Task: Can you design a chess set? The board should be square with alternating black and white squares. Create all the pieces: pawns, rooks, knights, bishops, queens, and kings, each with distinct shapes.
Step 3784:
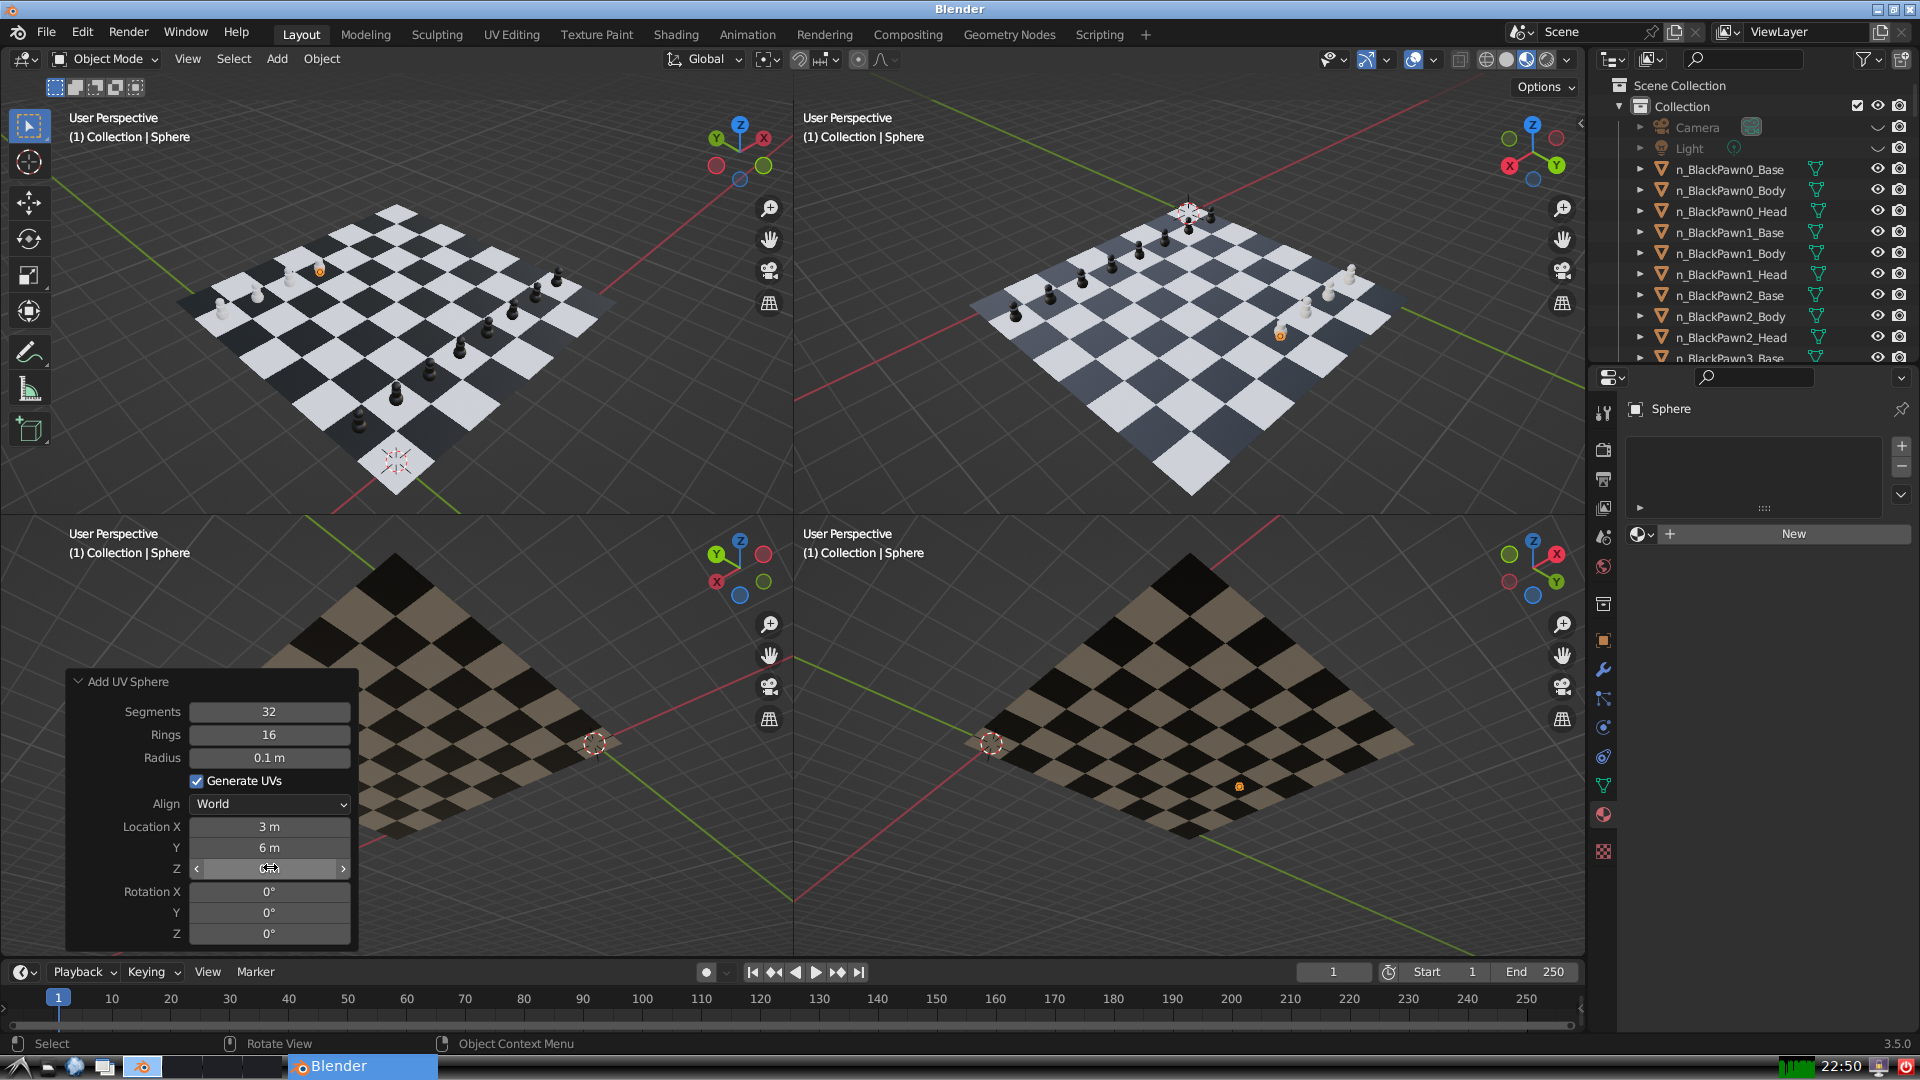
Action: click: no